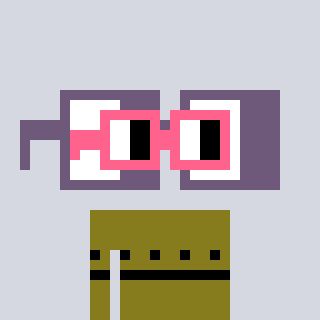
a pixel art character with square pink glasses, a glasses-shaped head and a gunk-colored body on a cool background